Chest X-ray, AP view. Patient: 35 years old, sex F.
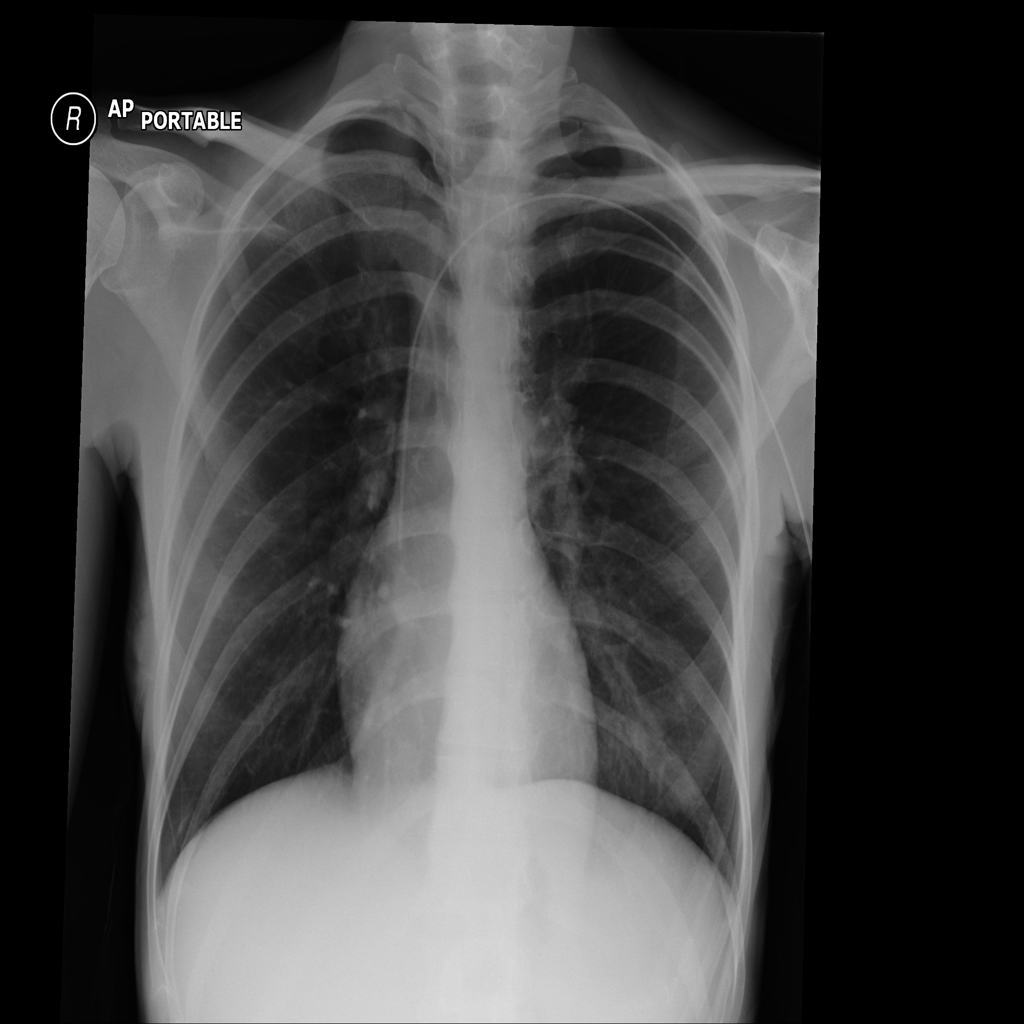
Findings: No Finding